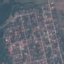
Land use / land cover class: Residential